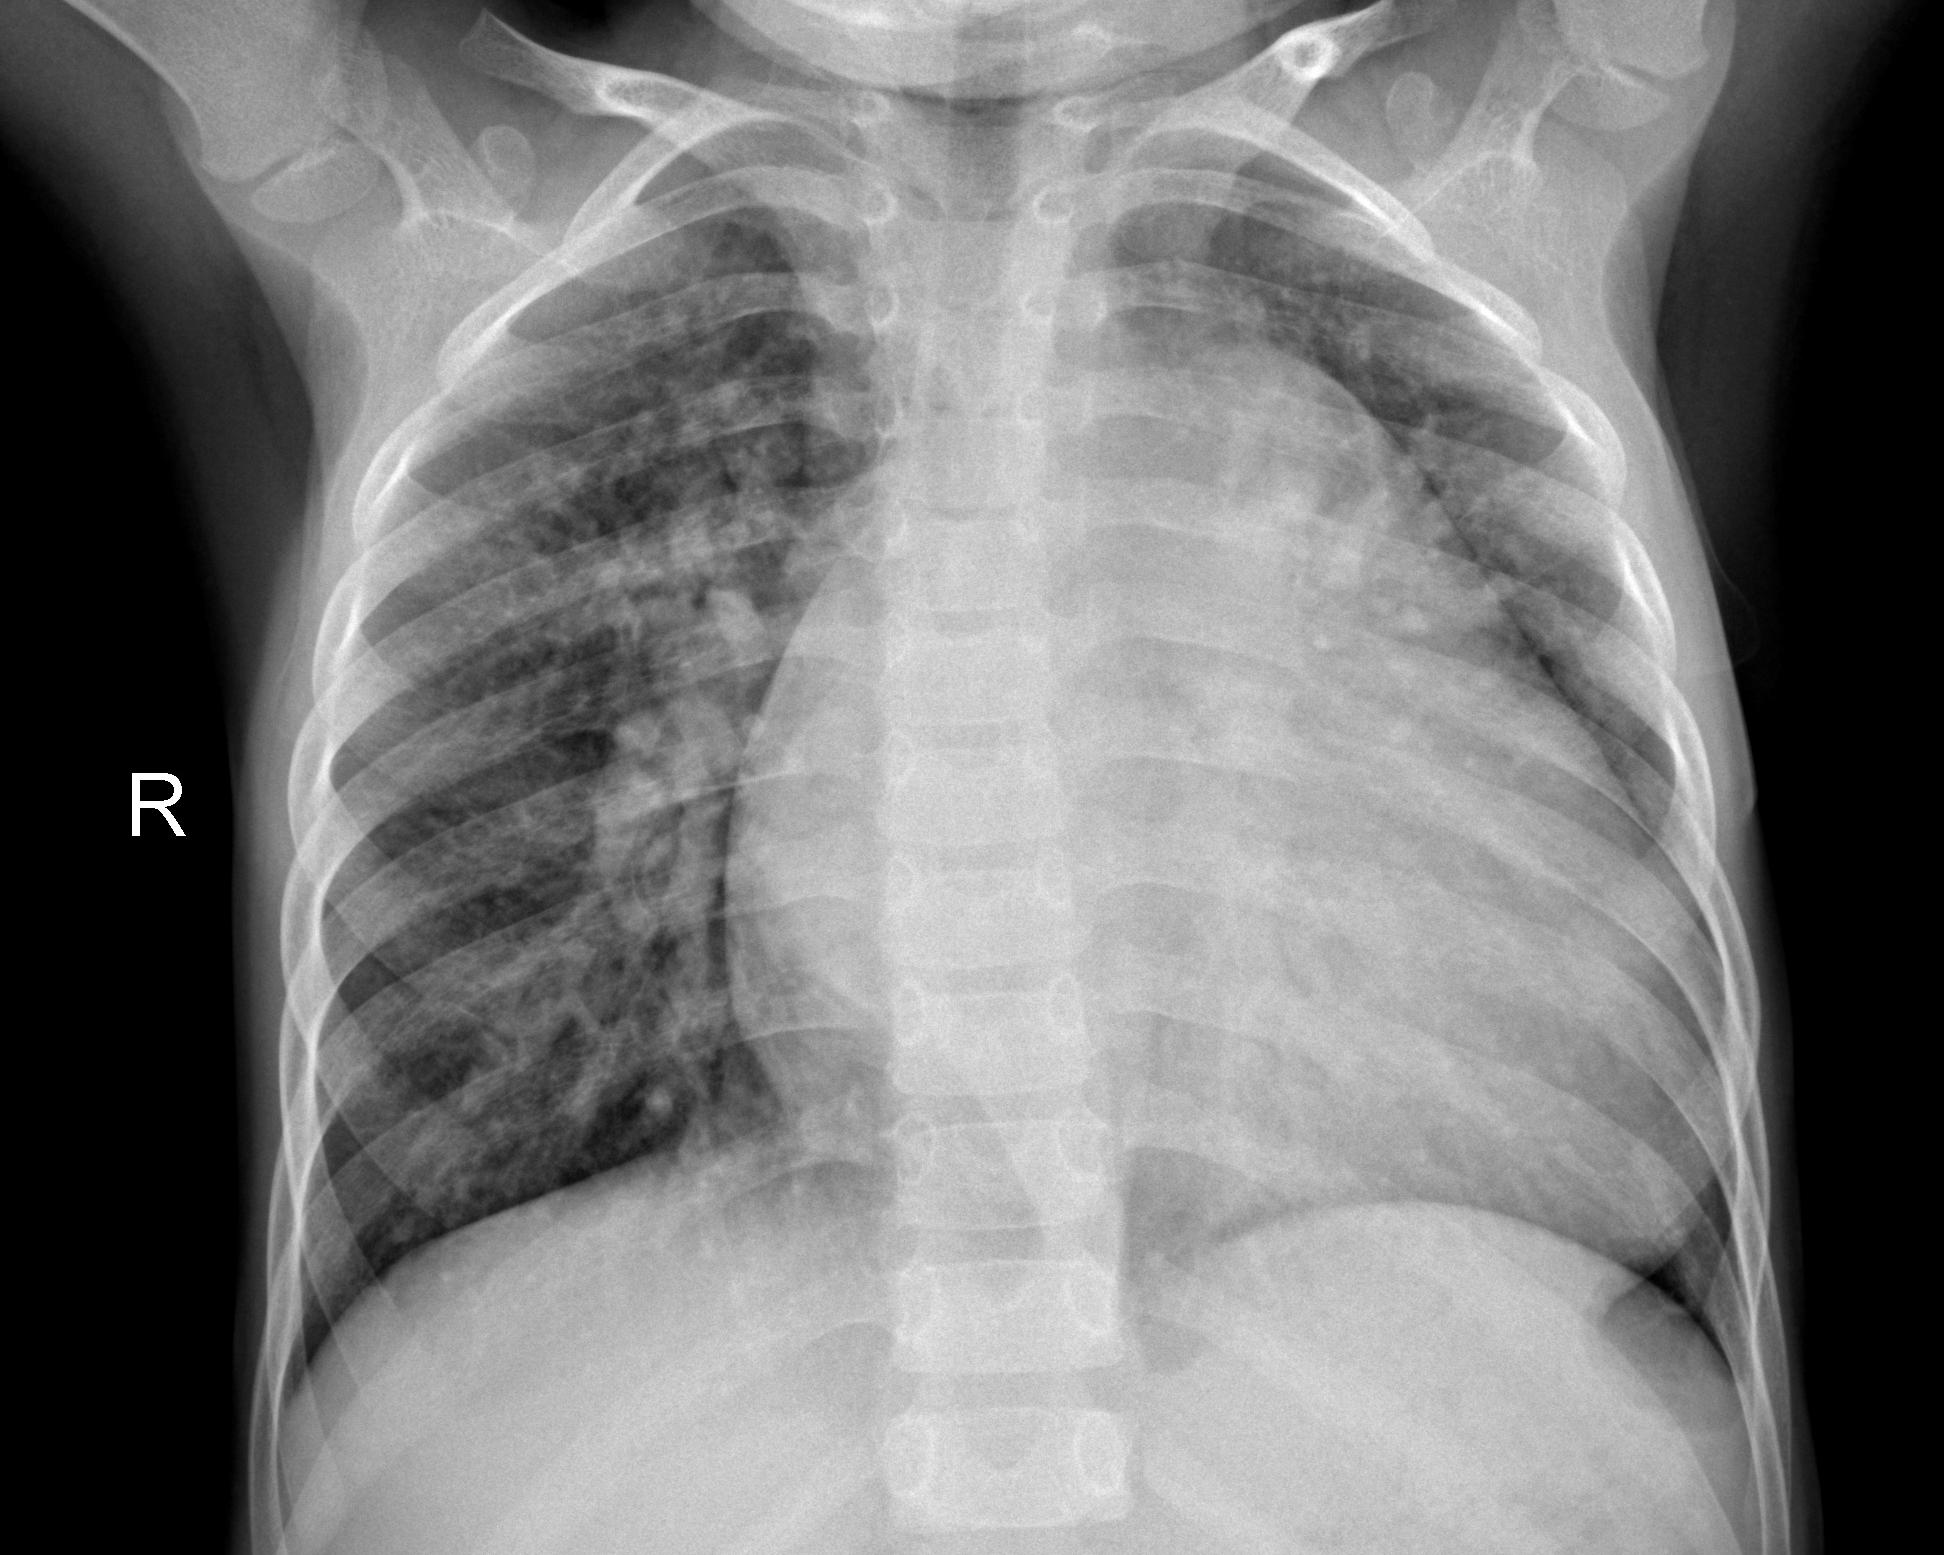
Diagnosis: PNEUMONIA